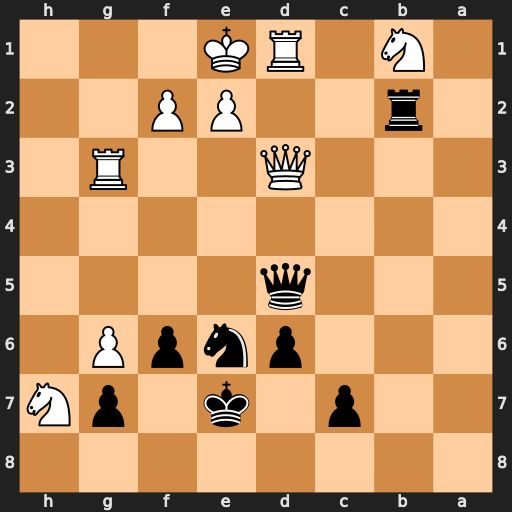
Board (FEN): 8/2p1k1pN/3pnpP1/3q4/8/3Q2R1/1r2PP2/1N1RK3
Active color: b
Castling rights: -
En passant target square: -
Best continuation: Qh1+ Rg1 Qxg1#